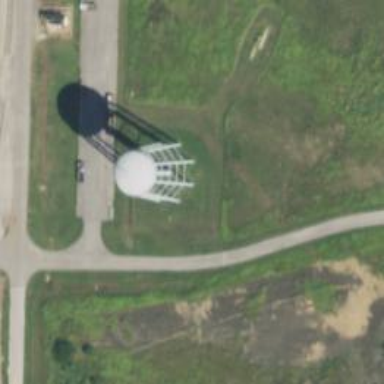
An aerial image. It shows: Water tower that is man-made.